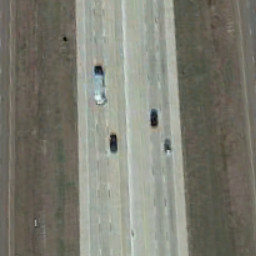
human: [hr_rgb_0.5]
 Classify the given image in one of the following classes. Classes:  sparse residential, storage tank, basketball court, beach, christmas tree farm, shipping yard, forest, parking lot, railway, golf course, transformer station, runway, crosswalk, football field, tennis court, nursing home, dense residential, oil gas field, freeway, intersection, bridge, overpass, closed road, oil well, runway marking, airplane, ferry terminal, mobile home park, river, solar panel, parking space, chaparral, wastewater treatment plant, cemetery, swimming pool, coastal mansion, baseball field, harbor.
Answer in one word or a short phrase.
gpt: freeway